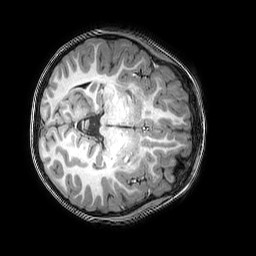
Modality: T1w
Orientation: axial
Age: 7
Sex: male
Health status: healthy